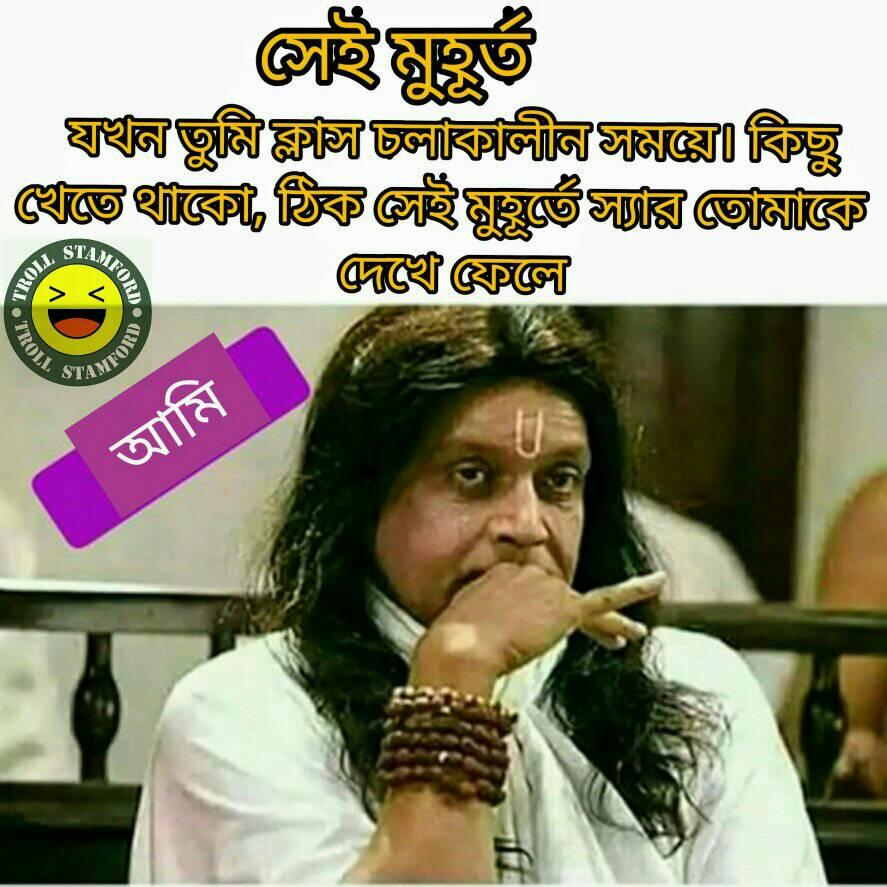
Caption: সেই মুহুর্ত   যখন তুমি ক্লাস চলাকালীন সময়ে । কিছু খেতে থাকো , ঠিক সেই মুহুর্তে স্যার তোমাকে দেখে ফেলে       আমি
Label: non-hate